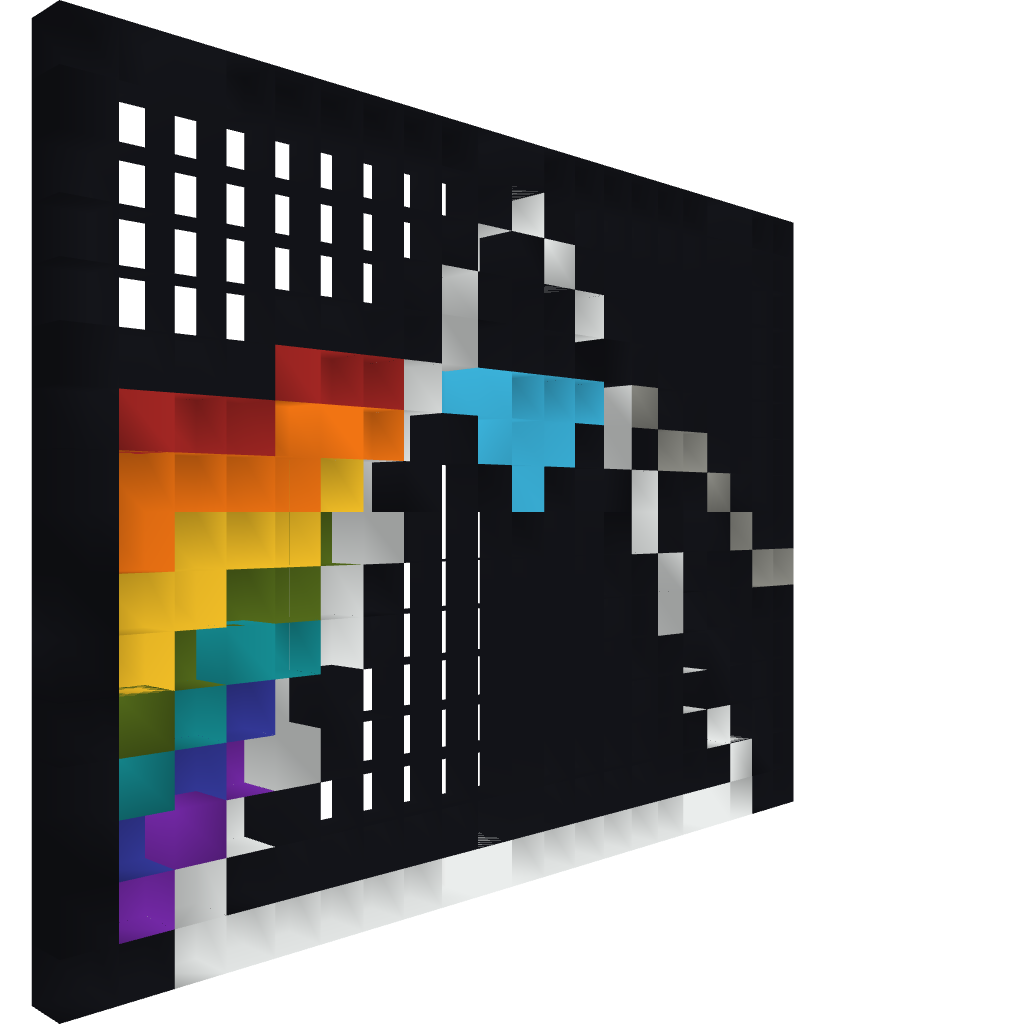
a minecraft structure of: Pink floyd album cover